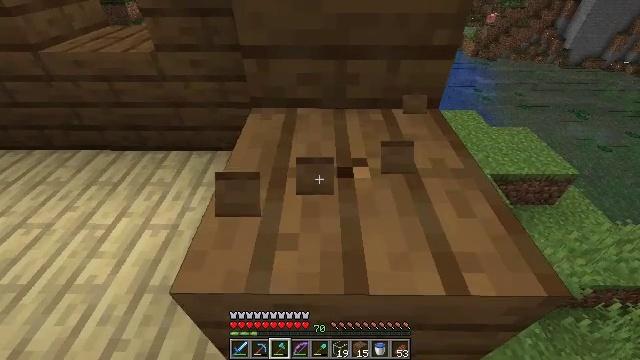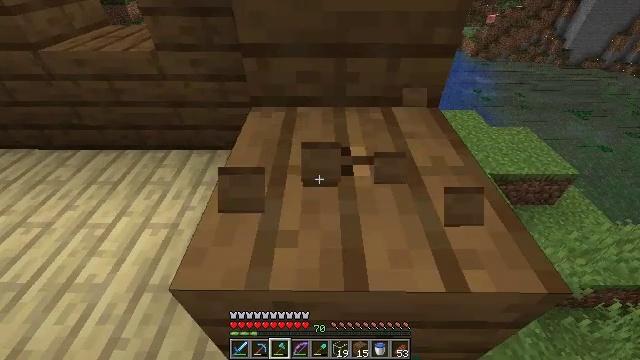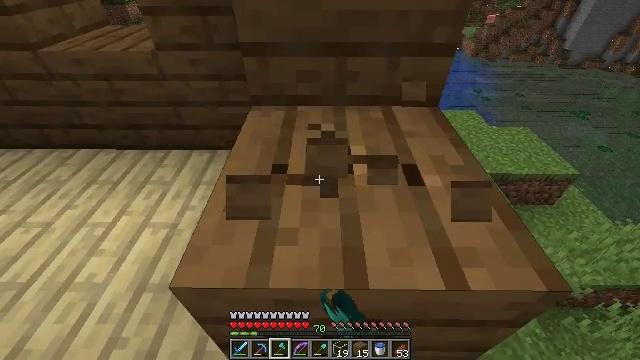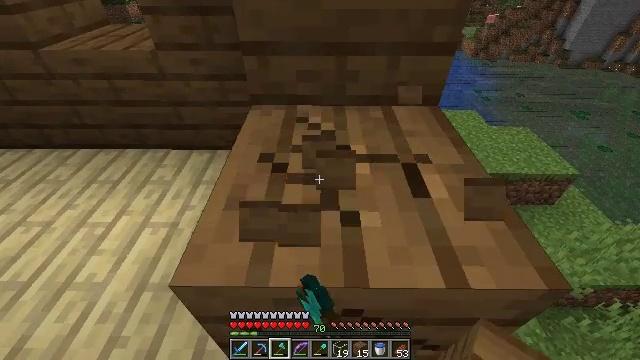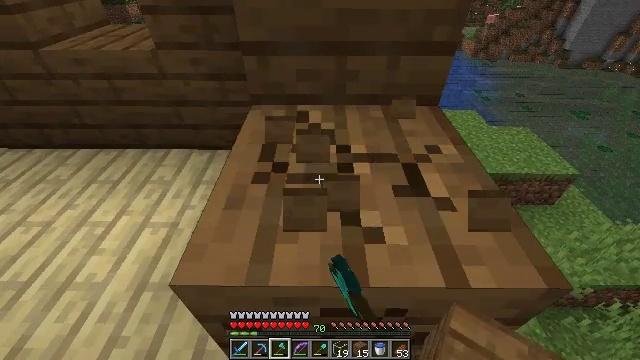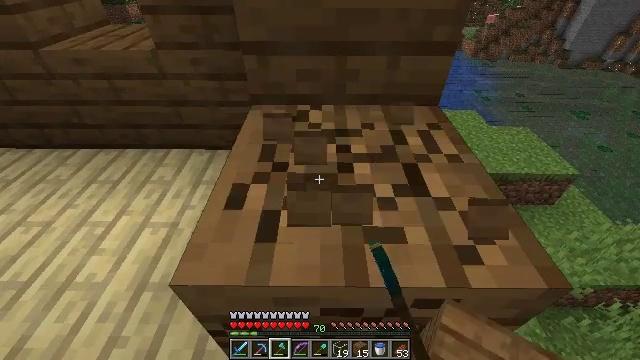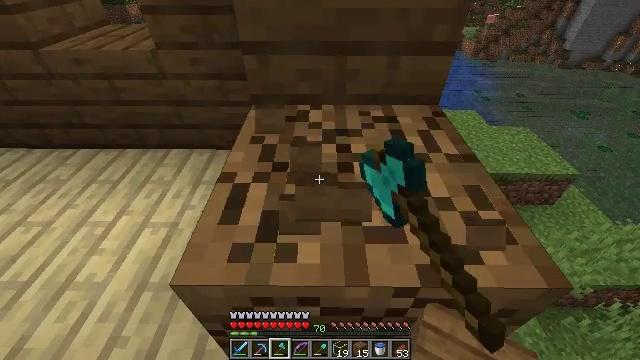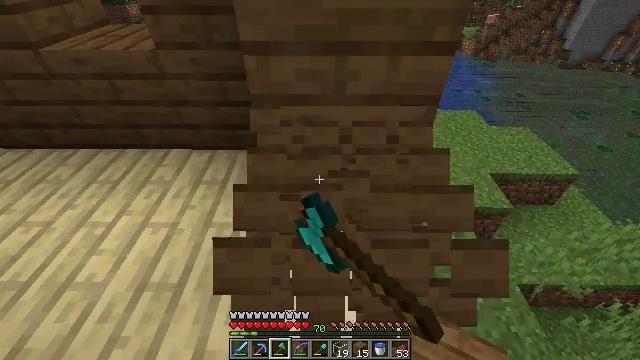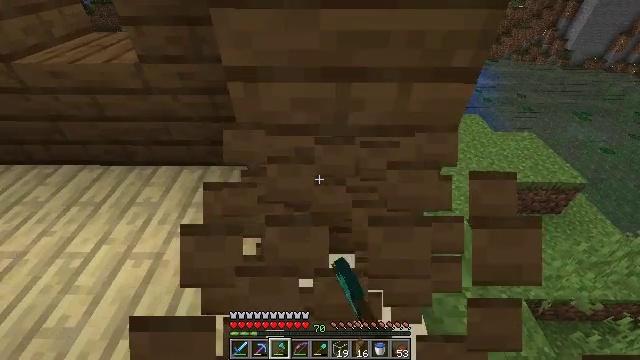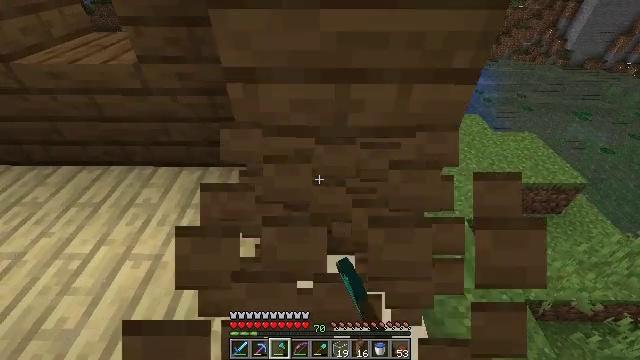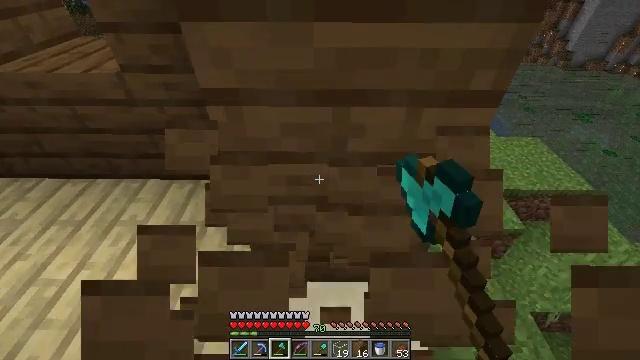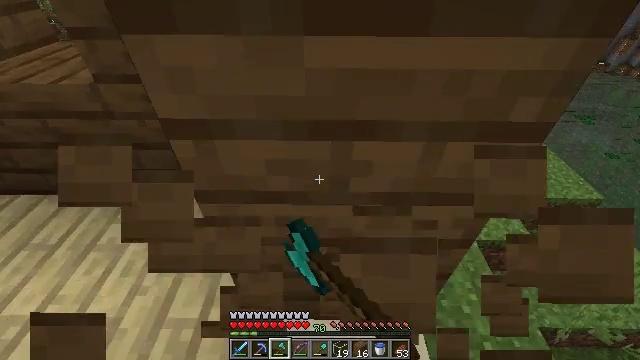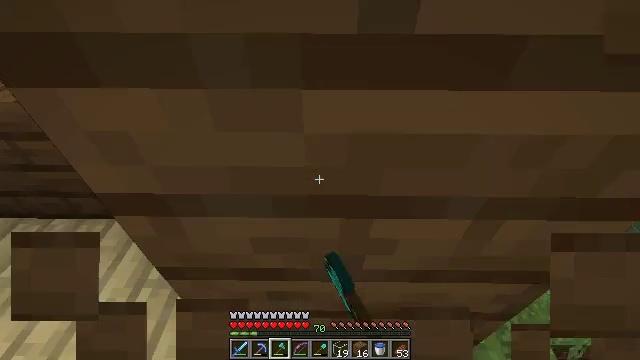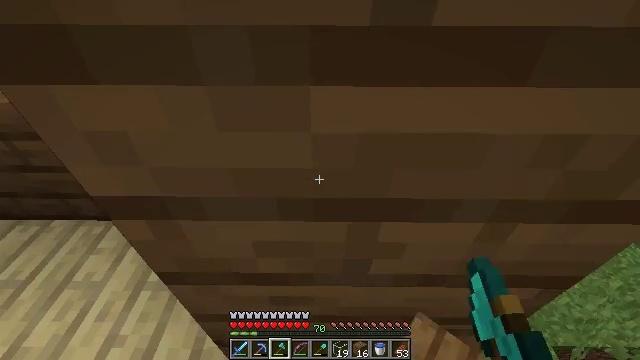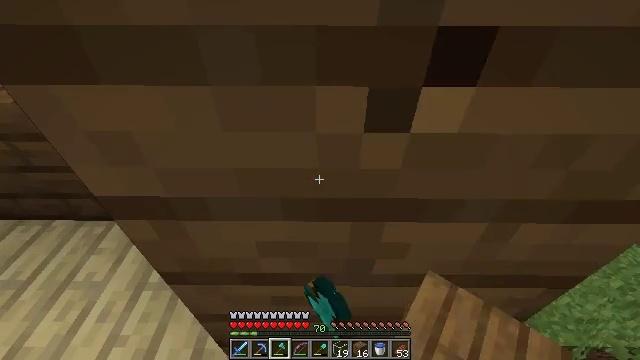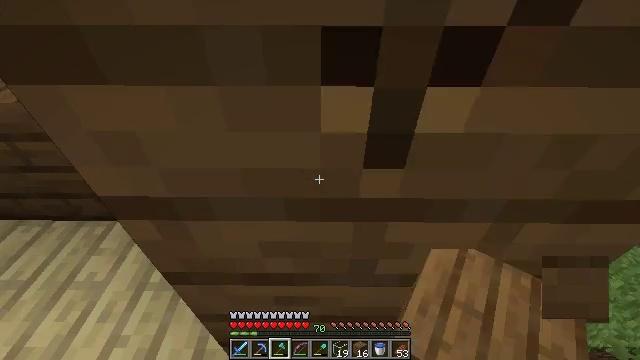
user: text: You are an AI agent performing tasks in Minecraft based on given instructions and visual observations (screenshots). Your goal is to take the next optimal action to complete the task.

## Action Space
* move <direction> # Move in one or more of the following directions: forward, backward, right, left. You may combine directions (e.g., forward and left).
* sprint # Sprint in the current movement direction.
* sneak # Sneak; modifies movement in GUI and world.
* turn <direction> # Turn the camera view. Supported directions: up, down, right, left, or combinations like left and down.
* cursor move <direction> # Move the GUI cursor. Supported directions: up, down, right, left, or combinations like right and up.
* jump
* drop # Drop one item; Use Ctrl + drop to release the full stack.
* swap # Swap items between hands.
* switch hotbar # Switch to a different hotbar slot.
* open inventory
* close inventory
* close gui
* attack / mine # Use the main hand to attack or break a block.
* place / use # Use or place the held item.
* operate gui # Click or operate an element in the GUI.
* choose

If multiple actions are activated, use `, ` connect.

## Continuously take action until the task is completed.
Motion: motion action
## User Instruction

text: Collect spruce planks from an old building.
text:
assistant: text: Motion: move forward, attack / mine
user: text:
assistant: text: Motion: move forward, attack / mine
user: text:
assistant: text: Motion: move forward, attack / mine
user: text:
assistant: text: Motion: move forward, attack / mine
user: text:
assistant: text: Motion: move forward, attack / mine
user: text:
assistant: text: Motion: move forward, attack / mine
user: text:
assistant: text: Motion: move forward, attack / mine
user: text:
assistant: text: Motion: move forward, attack / mine
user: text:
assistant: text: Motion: move forward, attack / mine
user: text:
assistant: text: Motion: move forward, attack / mine
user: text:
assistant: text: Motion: move forward, attack / mine
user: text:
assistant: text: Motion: move forward, attack / mine
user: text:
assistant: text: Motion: move forward, attack / mine
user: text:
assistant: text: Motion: move forward, attack / mine
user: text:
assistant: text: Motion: move forward, attack / mine
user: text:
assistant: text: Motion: move forward, attack / mine
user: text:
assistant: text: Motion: move forward, attack / mine
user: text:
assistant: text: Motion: move forward, attack / mine
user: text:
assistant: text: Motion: move forward, attack / mine
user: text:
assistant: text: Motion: move forward, attack / mine
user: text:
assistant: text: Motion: move forward, attack / mine
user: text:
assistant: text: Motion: move forward, attack / mine
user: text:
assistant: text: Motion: move forward, attack / mine
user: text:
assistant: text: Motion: move forward, attack / mine
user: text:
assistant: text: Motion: move forward, attack / mine
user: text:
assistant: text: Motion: move forward, turn right, attack / mine
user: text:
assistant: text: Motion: move forward, attack / mine
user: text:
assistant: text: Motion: move forward, attack / mine
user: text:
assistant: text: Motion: move forward, attack / mine
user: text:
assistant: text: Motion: move forward, attack / mine